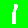
Digit: 1